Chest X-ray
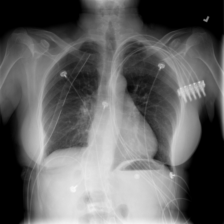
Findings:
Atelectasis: negative
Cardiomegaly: negative
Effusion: negative
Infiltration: negative
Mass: negative
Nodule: negative
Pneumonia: negative
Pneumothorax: negative
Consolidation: negative
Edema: negative
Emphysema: negative
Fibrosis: negative
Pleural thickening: negative
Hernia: negative